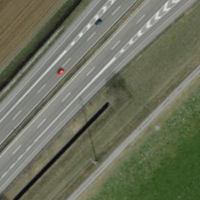
EUNIS habitat code: 57
Species observed at this site:
Linaria vulgaris